Question: I have pressed some key and blue color arrow is appearing on left hand side of visual studio 2010 and i am not able to see how to remove it or disable it.
Please see the attached image.

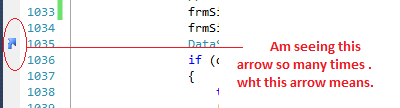
Answer: It is a task list icon. You may have added it, or it may have been automatically added by the editor (for example to mark lines with 'TODO' comments).
Similar to a bookmark, it allows you to jump through items marked by it.
<URL>